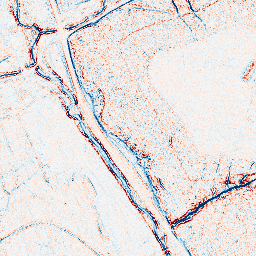
Category: edge_preserving
Decomposition family: bilateral
Decomposition parameters: d: 5
sigma_color: 75
sigma_space: 150
Upsampling method: regularized
Upsampling parameters: scale: 4
lambda_reg: 0.001
Upsampling scale: 4